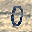
Label: 0